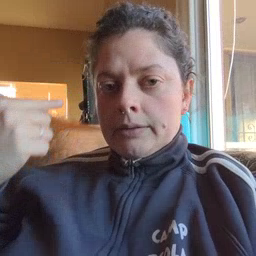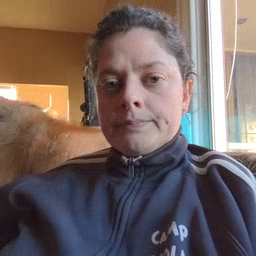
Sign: black